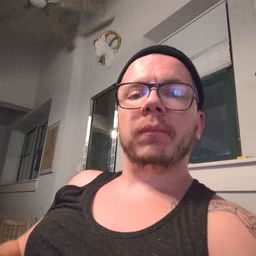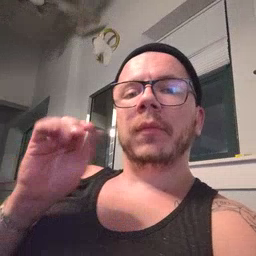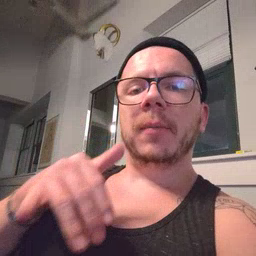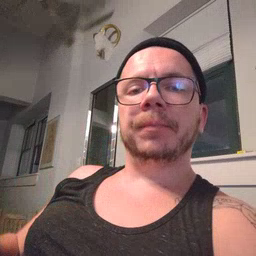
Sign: that